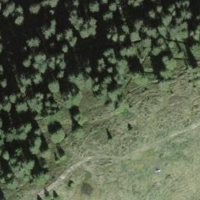
EUNIS habitat code: 43
Species observed at this site:
Arnica montana